Field crop: tomato
Growth stage: 1
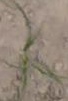
Species: cyperus